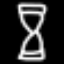
Label: hourglass